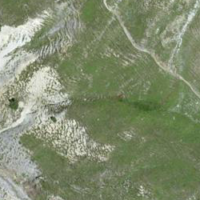
EUNIS habitat code: 31
Species observed at this site:
Viola calcarata